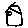
Label: house